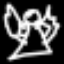
Label: angel